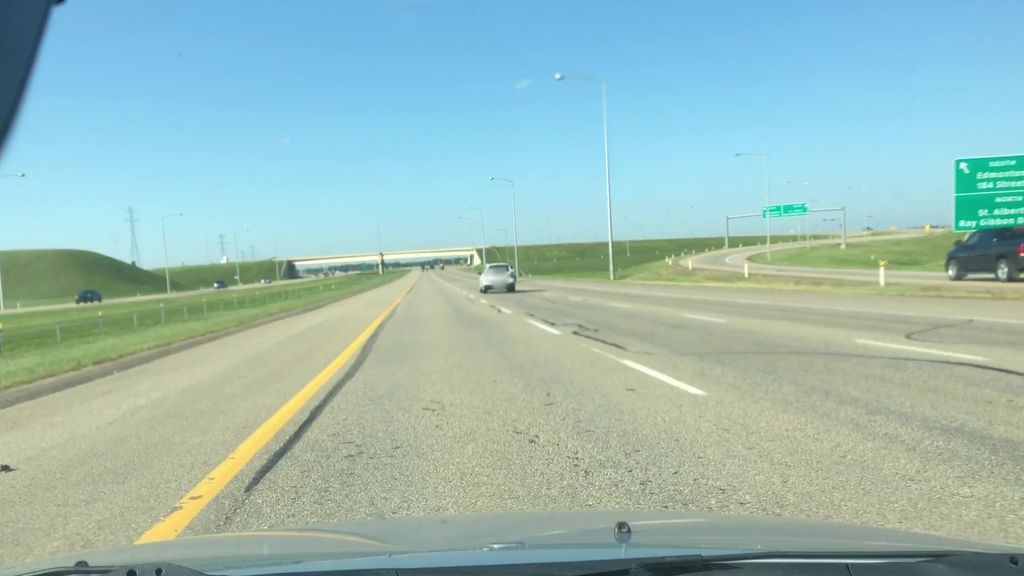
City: edmonton